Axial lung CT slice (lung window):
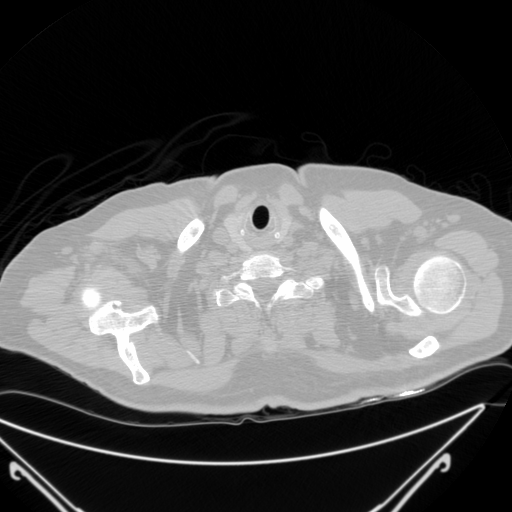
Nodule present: no